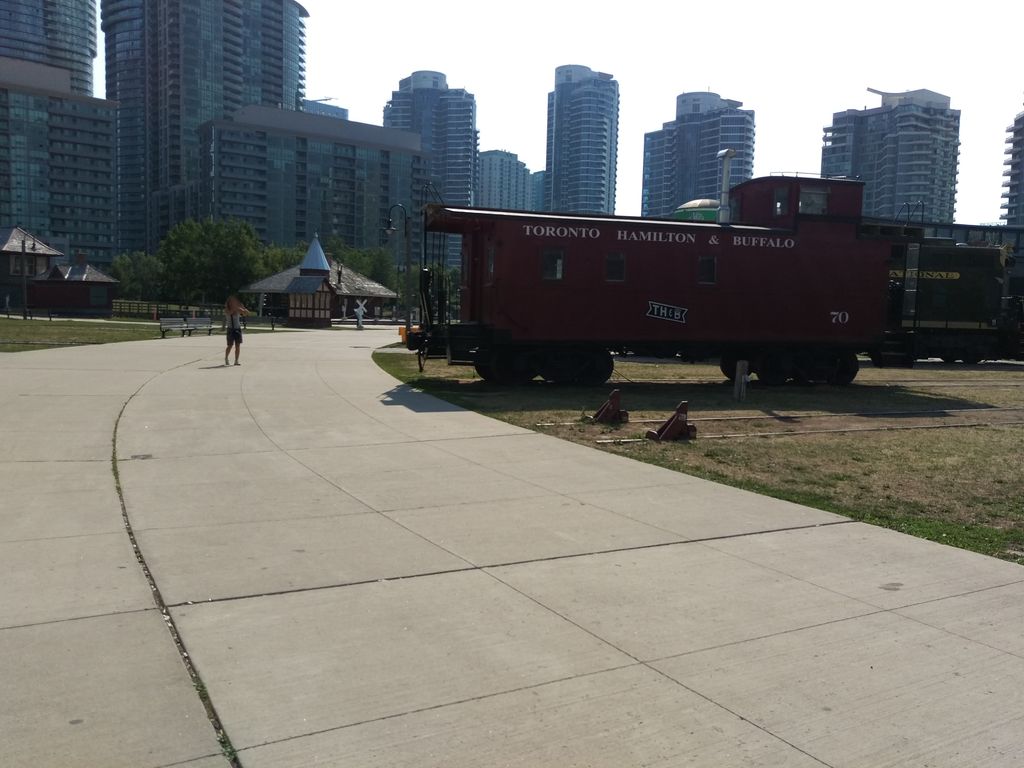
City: toronto